Field crop: maize
Growth stage: 2
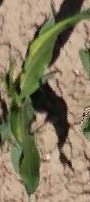
Species: maize